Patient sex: M
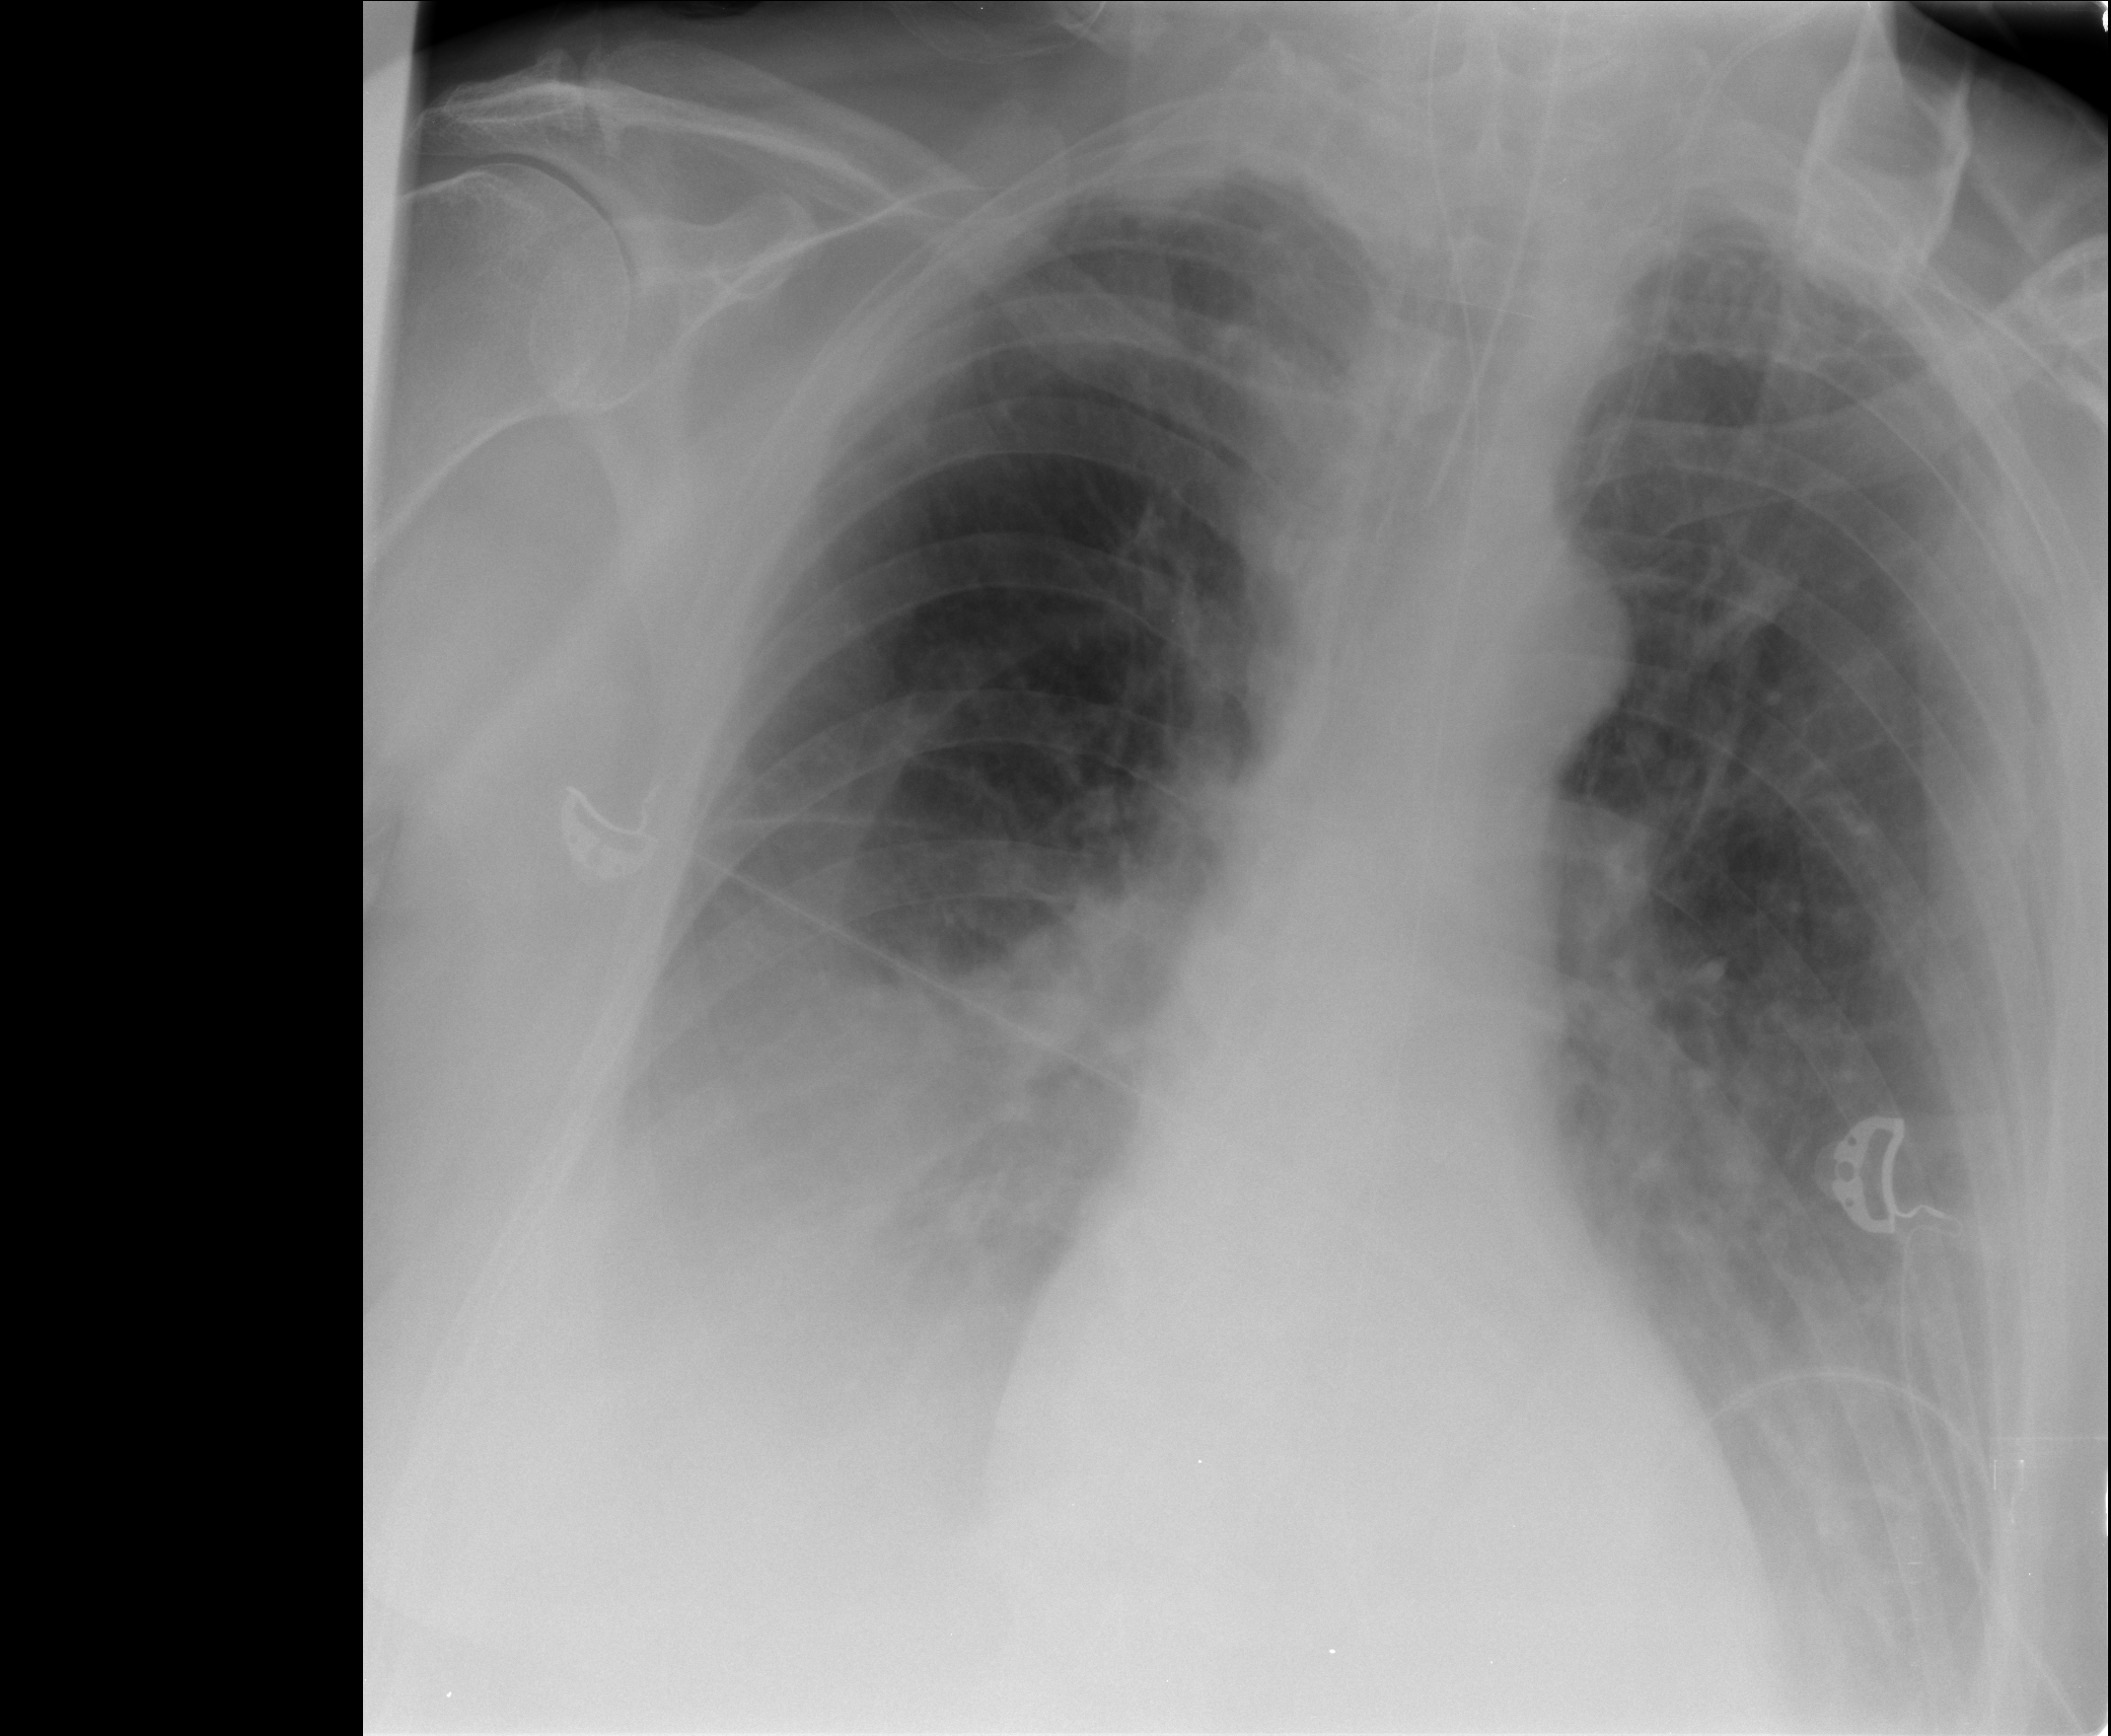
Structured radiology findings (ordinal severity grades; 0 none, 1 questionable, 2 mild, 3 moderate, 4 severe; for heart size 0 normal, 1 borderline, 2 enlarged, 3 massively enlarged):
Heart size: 1
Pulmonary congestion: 2
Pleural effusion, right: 3
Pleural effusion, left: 2
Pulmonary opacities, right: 1
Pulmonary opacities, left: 1
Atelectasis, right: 3
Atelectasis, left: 3